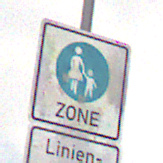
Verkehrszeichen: BeginnFussgaengerzone
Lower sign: BesondereFahrzeugeUndTransportgueter2
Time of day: MorningAfternoon
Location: Outdoor (Nature)
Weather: Overcast
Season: Winter
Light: Natural